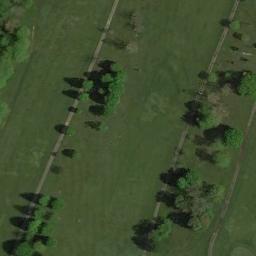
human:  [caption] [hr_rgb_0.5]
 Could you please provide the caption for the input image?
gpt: There are many trees on the meadow .

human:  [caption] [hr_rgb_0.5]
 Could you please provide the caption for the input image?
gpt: There are many green trees and several roads on the green grass .

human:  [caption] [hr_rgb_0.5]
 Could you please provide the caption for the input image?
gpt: This meadow has dense grasses and some trees and some trees are also on the meadow .

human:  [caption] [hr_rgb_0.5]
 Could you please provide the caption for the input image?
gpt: There is a straight road and a winding path by the grass .

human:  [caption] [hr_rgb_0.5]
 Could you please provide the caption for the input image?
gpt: There are some green trees and paths on the green meadow .